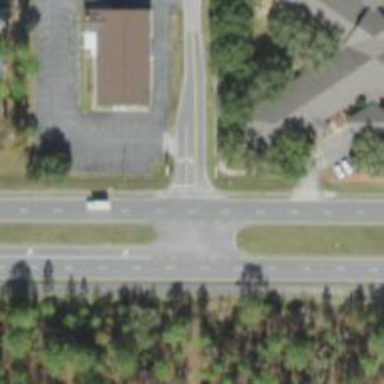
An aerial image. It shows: Marked road crossing.